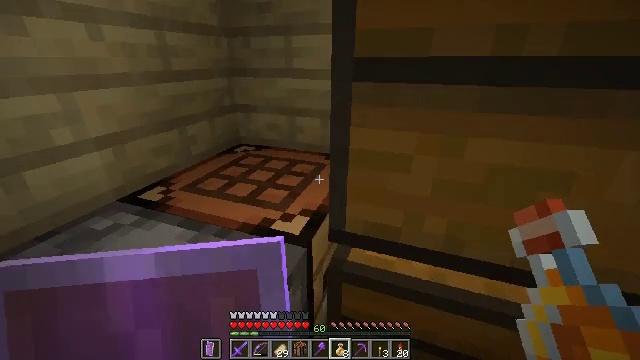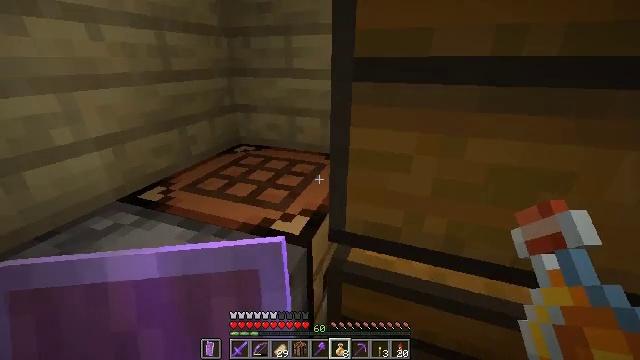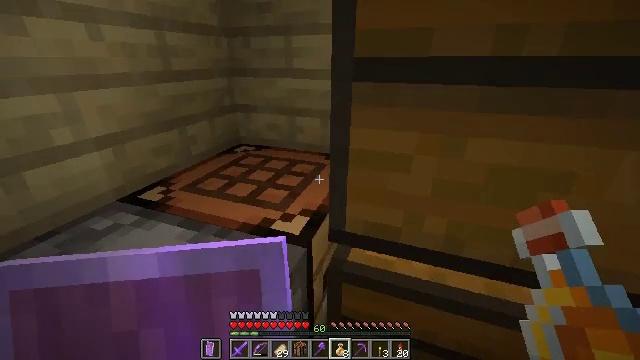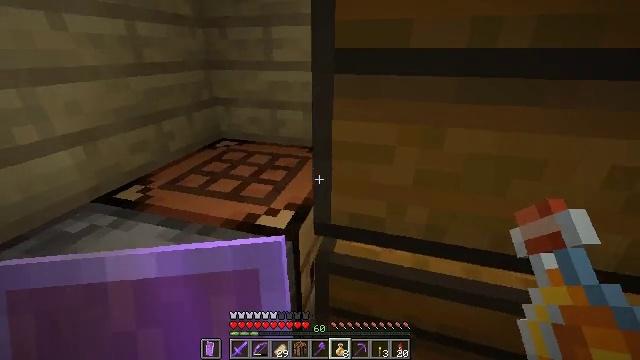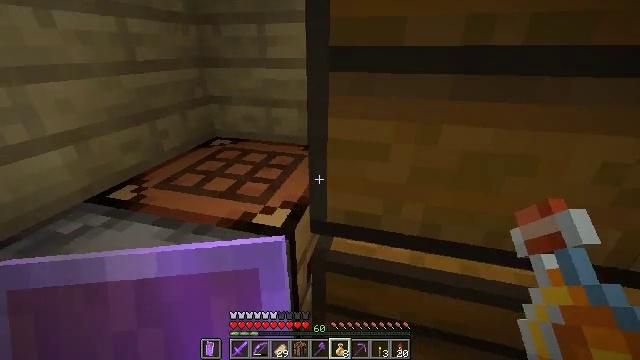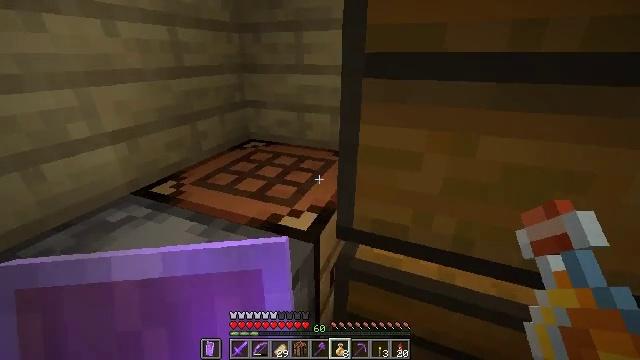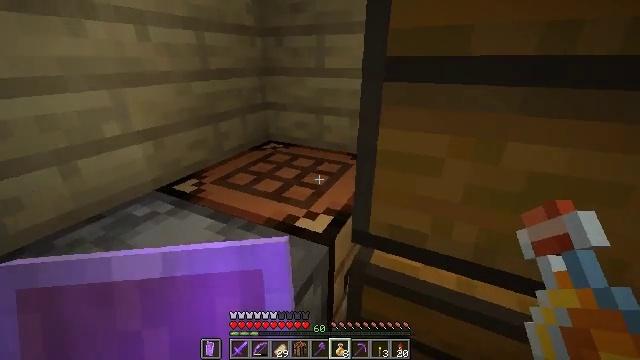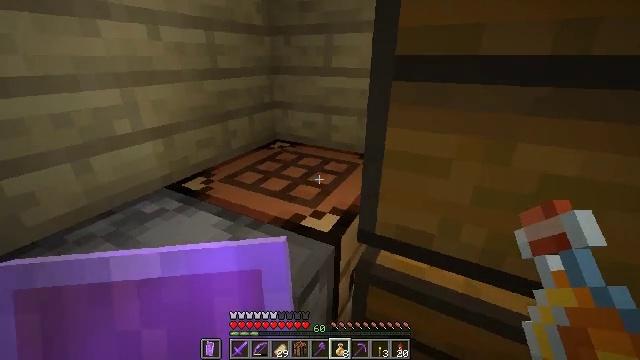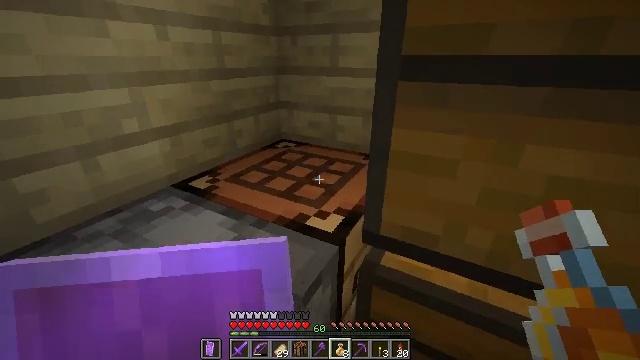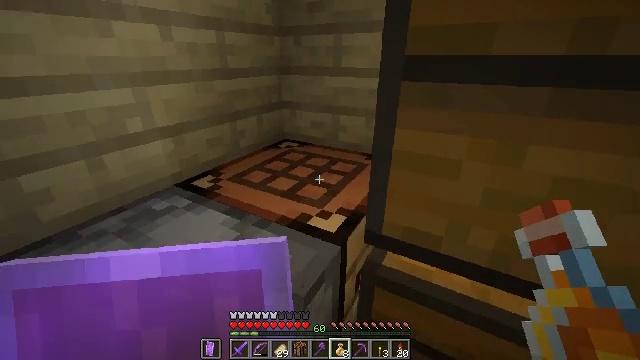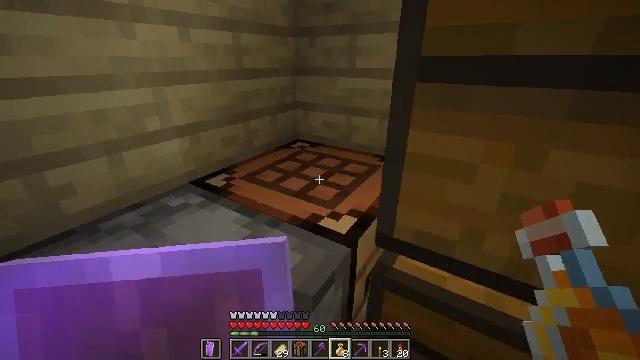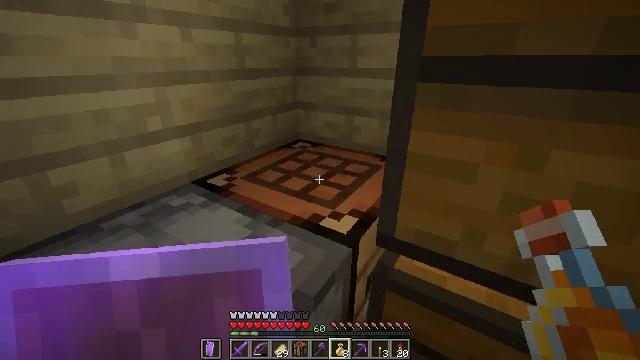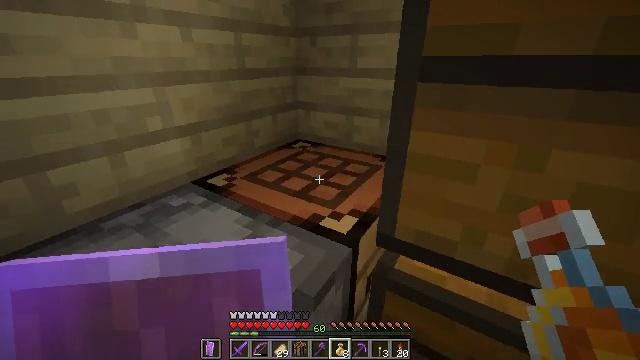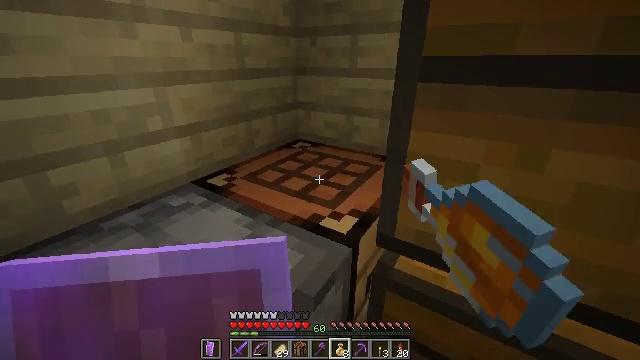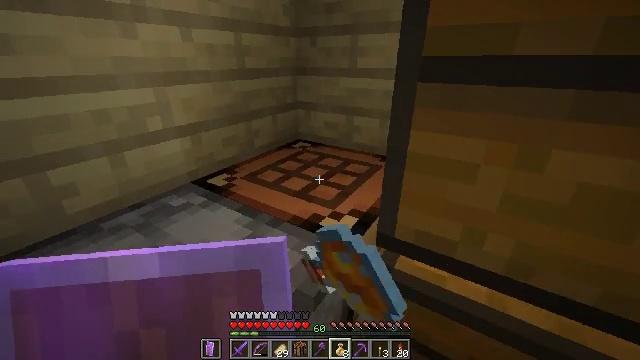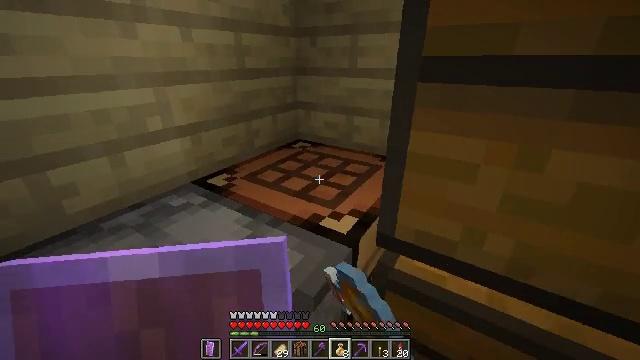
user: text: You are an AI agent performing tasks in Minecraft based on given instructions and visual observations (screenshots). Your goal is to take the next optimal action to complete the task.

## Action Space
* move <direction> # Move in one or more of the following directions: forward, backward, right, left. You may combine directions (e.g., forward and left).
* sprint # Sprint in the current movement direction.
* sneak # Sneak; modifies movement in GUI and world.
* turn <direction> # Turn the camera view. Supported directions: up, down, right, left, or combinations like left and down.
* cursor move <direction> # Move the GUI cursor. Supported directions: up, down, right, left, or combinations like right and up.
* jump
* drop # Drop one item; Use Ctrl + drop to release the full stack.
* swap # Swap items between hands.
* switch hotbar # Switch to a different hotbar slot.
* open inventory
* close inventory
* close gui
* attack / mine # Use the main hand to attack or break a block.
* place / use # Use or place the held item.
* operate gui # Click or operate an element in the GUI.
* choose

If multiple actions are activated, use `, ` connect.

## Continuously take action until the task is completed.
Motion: motion action
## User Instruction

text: Make a honey block from honey bottles.
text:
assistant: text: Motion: no_op
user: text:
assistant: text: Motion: no_op
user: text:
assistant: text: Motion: turn right and down
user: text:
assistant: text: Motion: turn right
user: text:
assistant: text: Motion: turn left and up
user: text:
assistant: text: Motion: turn left
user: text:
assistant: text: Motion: turn left
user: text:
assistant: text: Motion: turn left
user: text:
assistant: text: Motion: no_op
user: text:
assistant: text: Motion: turn left
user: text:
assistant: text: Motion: no_op
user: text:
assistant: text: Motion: use / place
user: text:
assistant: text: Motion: use / place
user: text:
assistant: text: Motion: use / place
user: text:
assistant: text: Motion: use / place
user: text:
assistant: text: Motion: no_op
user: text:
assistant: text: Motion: no_op
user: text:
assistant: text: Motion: no_op
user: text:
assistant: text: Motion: no_op
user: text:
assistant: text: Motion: no_op
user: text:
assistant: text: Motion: no_op
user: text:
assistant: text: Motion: no_op
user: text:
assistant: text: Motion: no_op
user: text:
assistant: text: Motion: no_op
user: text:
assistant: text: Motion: no_op
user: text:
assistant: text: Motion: turn left
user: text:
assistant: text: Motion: turn left and up
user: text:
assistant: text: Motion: turn left
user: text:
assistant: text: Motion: turn left
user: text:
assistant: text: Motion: sneak, turn left